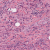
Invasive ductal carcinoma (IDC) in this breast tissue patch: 1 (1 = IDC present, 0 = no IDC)